Question: I'm try to add web services.
This is my config file
'''
<system.serviceModel>
<bindings>
<basicHttpBinding>
<binding name="Service1Soap" closeTimeout="00:01:00" openTimeout="00:01:00"
receiveTimeout="00:10:00" sendTimeout="00:01:00" allowCookies="false"
bypassProxyOnLocal="false" hostNameComparisonMode="StrongWildcard"
maxBufferSize="65536" maxBufferPoolSize="524288" maxReceivedMessageSize="65536"
messageEncoding="Text" textEncoding="utf-8" transferMode="Buffered"
useDefaultWebProxy="true">
<readerQuotas maxDepth="32" maxStringContentLength="8192" maxArrayLength="16384"
maxBytesPerRead="4096" maxNameTableCharCount="16384" />
<security mode="None">
<transport clientCredentialType="None" proxyCredentialType="None"
realm="" />
<message clientCredentialType="UserName" algorithmSuite="Default" />
</security>
</binding>
</basicHttpBinding>
</bindings>
<client>
<endpoint address="http://localhost:51272/Service1.asmx" binding="basicHttpBinding"
bindingConfiguration="Service1Soap" contract="ServiceReference1.Service1Soap"
name="Service1Soap" />
</client>
</system.serviceModel>
'''
This is my controller where I call the web services.
'''
ServiceReference1.Service1Soap hs = new ServiceReference1.Service1SoapClient();
int aa = hs.getStockQty(66);
'''
But there is error..

How can I solve it??
Thanks.
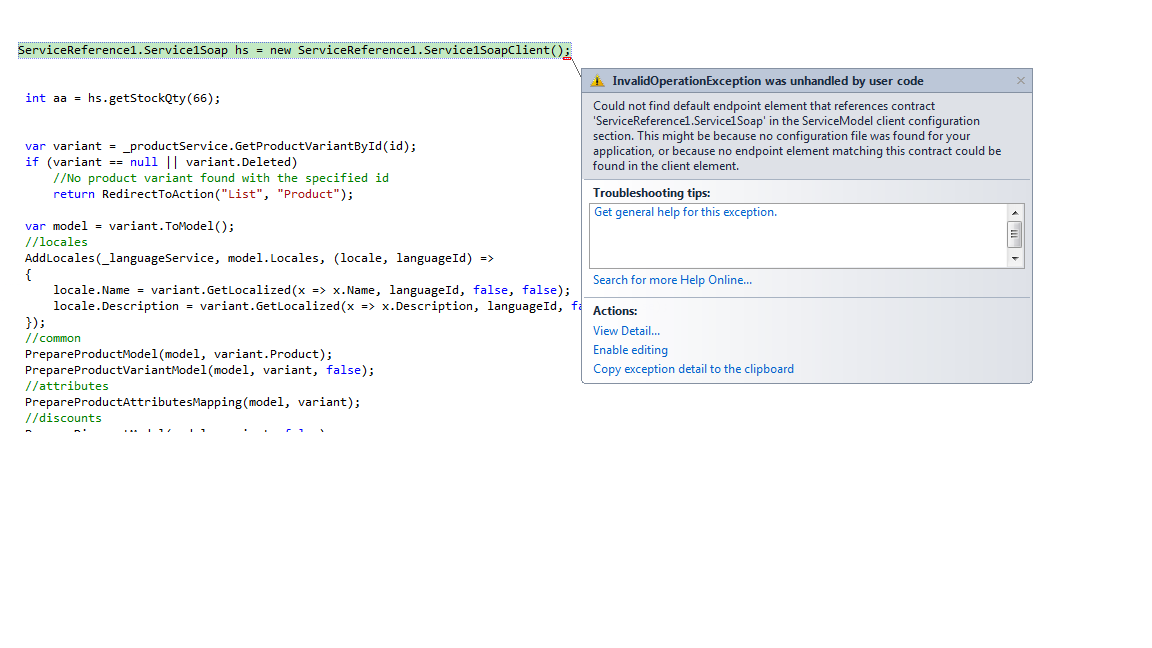
Answer: I think the endpoint has more than one references , could you please delete the reference and add it again with a different name.
if not the solution is simple. Copy the endpoint definitions from the config file ) of the class library to the config file of the application.
also check the namespace of this contract "Service1Soap"